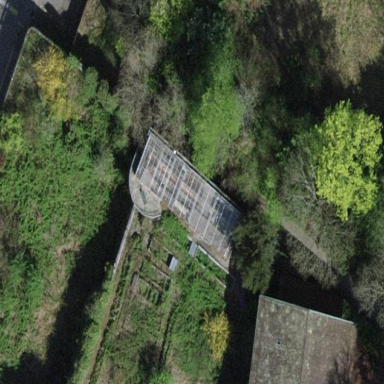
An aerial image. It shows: Greenhouse.